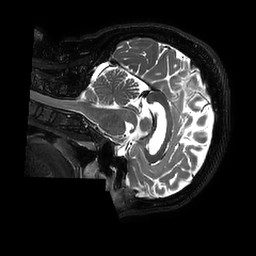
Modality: T2w
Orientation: sagittal
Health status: ill
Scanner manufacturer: philips
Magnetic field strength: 3 T
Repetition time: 2.5 s
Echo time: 0.331 s